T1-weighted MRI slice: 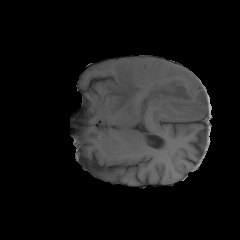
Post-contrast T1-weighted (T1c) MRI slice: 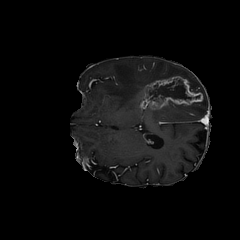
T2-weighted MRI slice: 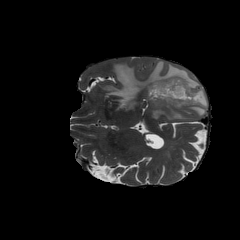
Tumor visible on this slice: yes